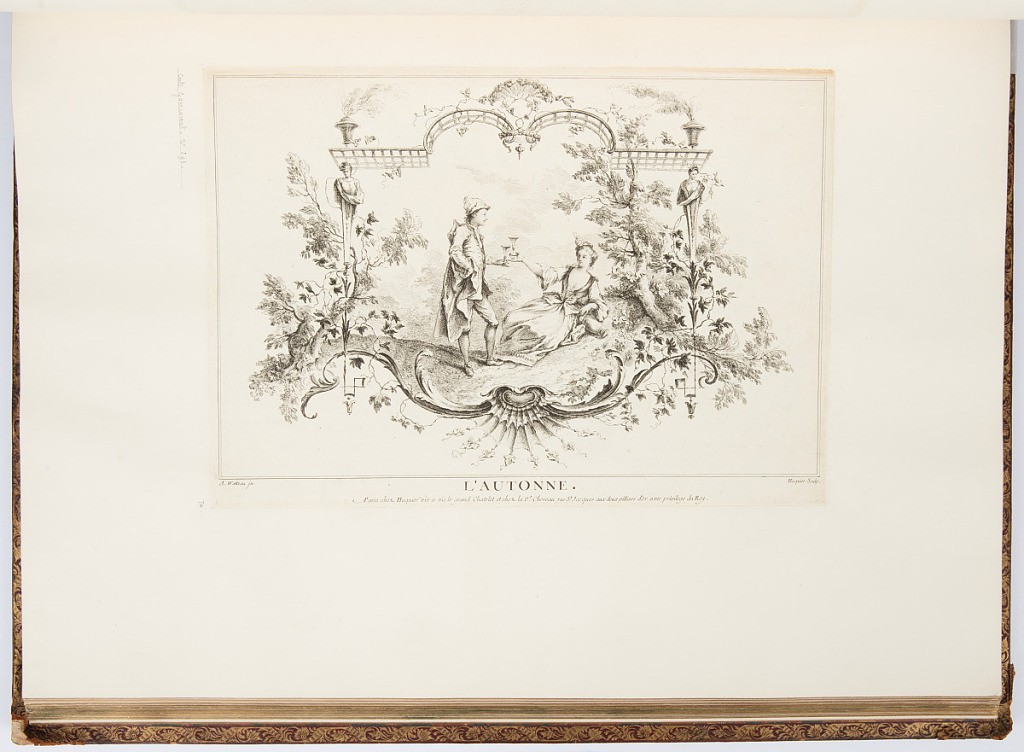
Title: L'AUTONNE
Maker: Antoine Watteau, French, 1684–1721
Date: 1723-1735
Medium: Etching on laid paper
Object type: Bound print
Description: Vignette of a couple in a landscape; the woman reclines against the ground with a vase nearby and a glass of wine in her hand, while the stands before her and extends his wine glass toward hers. The scene is framed by ornament including branches, terms, smoking urns, trellis, scrolls, vines, and a cartouche. The plate is signed.